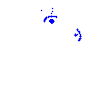
Particle: electron